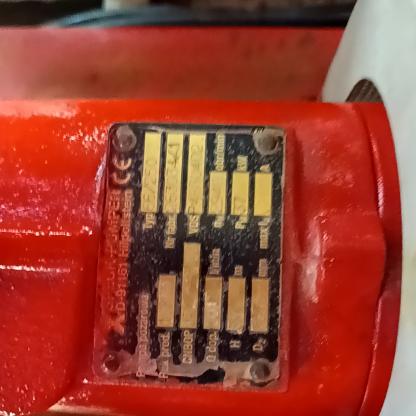
Klasa: tabliczka-znamionowa